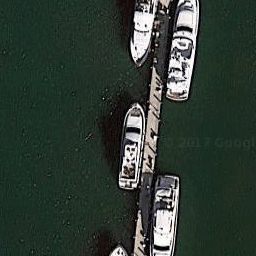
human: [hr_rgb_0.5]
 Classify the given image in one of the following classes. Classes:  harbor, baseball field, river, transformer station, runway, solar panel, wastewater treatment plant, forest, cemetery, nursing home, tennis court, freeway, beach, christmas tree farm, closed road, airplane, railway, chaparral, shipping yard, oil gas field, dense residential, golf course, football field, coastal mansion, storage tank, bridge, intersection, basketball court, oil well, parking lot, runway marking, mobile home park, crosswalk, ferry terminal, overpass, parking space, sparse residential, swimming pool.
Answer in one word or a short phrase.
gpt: harbor